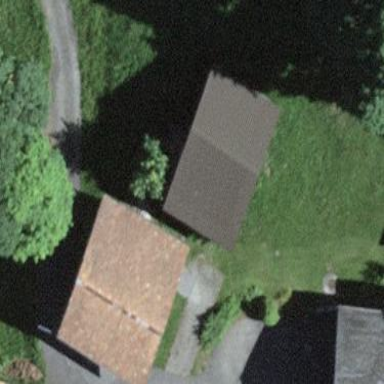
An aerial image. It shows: Garage.